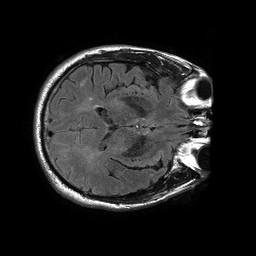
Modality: FLAIR
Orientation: axial
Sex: male
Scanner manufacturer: philips
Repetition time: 11 s
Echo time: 0.125 s